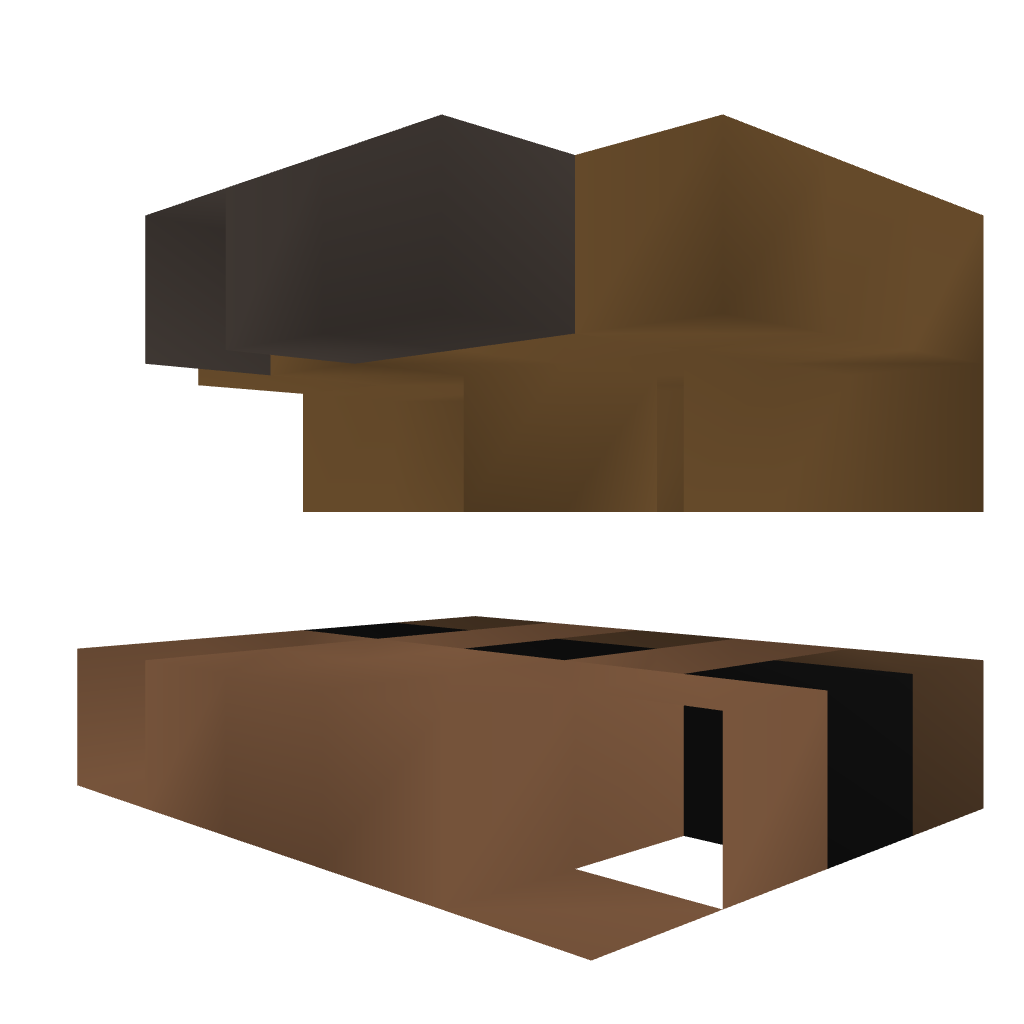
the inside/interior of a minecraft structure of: Working Piano